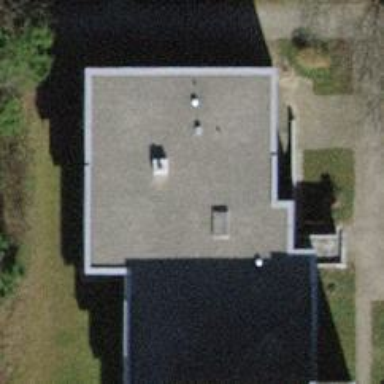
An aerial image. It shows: Building with flat roof.